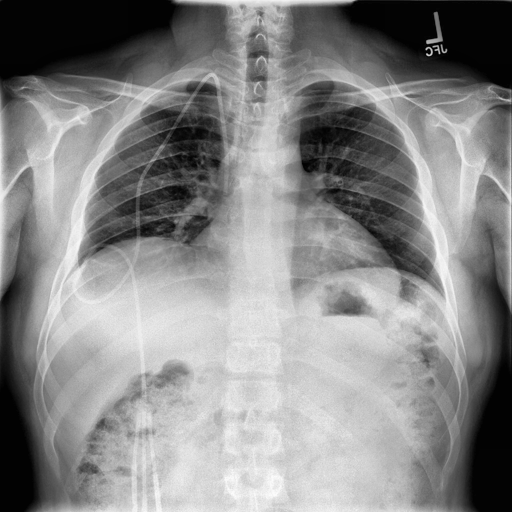
Finding: NORMAL